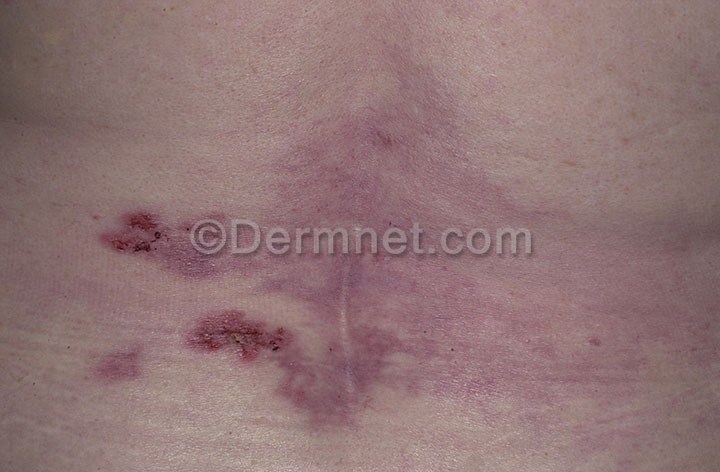
Disease: Bullous Disease Photos